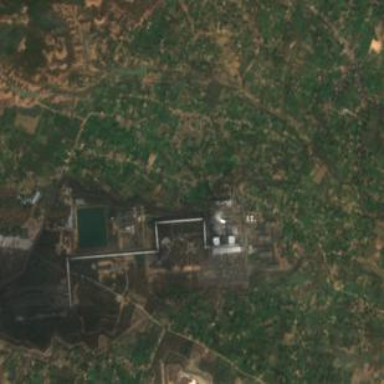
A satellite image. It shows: Industrial area with coal-powered plant.